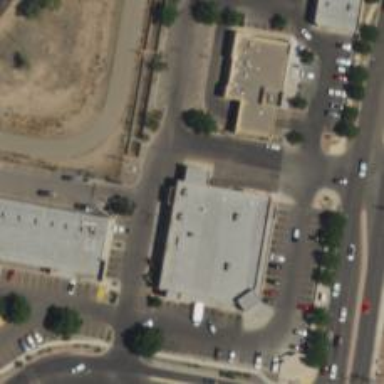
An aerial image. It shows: Pharmacy providing healthcare services.